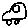
Label: car